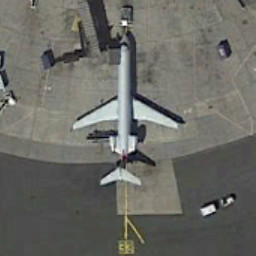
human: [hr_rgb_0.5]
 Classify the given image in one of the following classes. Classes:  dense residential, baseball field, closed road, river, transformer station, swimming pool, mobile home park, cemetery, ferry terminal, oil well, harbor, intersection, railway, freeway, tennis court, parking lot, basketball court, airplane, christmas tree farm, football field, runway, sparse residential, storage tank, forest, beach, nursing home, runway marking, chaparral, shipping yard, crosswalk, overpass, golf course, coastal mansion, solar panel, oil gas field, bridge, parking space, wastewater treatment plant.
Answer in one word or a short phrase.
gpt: airplane